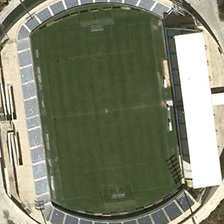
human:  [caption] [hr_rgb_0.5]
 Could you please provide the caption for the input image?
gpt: a football field is in the center of a large stadium .

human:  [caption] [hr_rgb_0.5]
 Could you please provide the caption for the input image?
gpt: a football field is in the center of a large stadium .

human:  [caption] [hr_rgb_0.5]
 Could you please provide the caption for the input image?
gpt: a football field is in the center of a large stadium .

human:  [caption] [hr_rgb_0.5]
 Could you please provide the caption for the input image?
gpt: a football field is in the center of a large stadium .

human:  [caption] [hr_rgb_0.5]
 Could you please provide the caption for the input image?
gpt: a football field is in the center of a large stadium .